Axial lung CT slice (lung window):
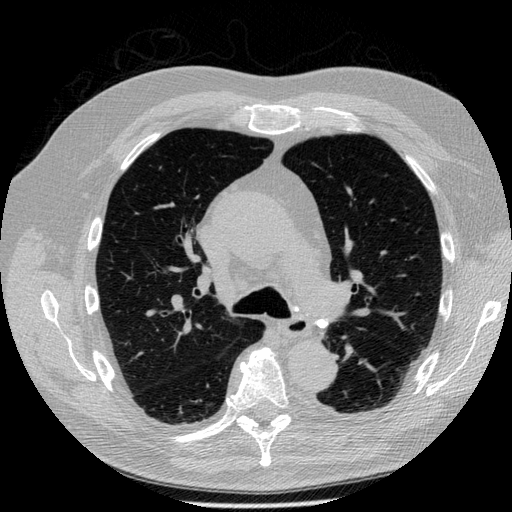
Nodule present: no